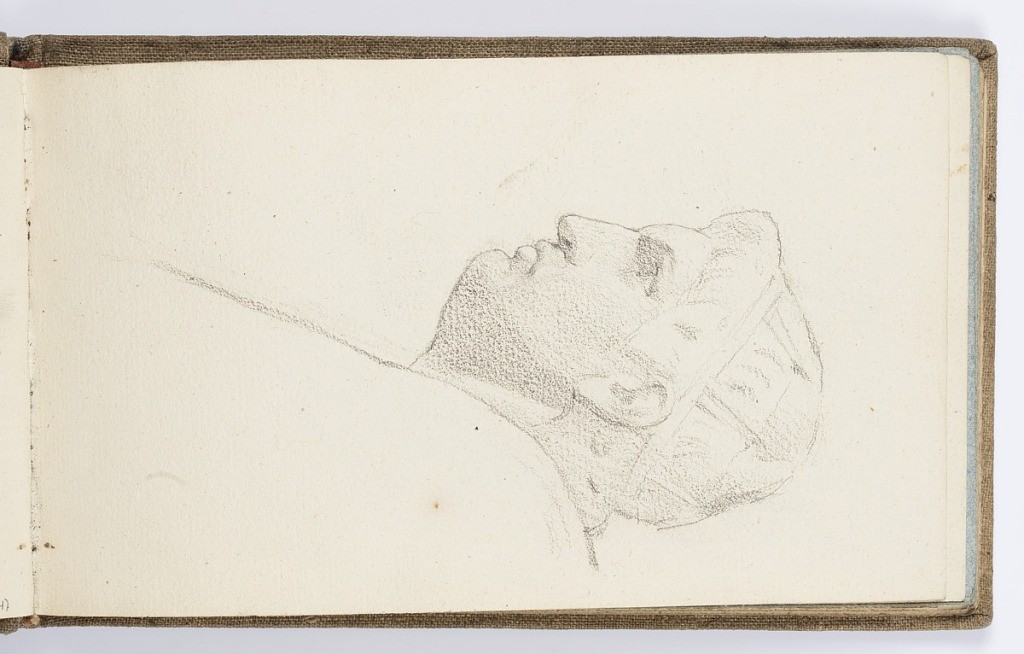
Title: Sketchbook Page: Man in Profile
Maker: Kenyon Cox, American, 1856–1919
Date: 1877–78
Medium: Graphite on laid paper
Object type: Sketchbook folio
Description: Portrait of a man in left profile.